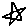
Label: star